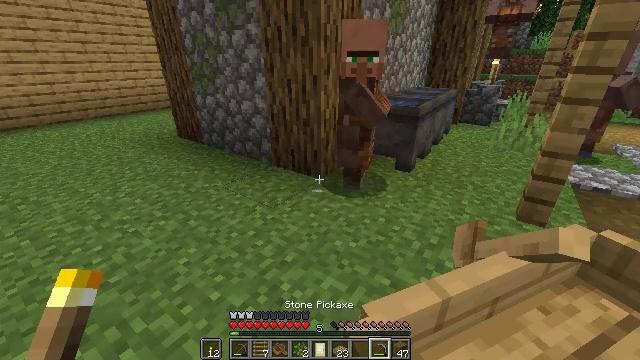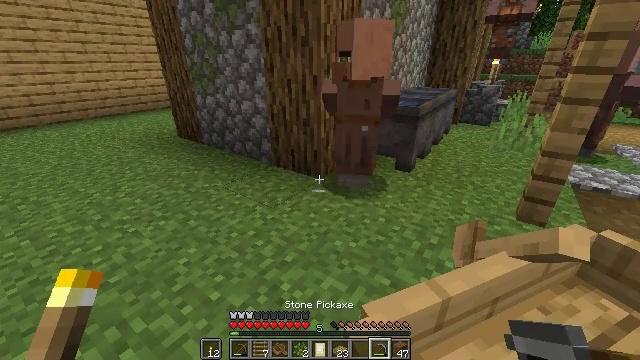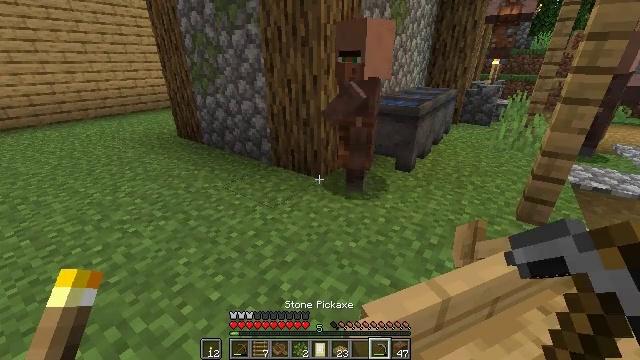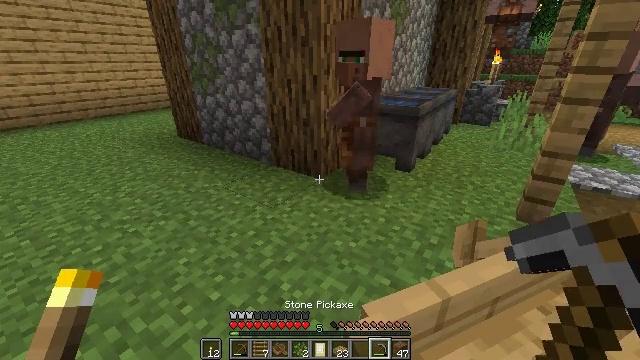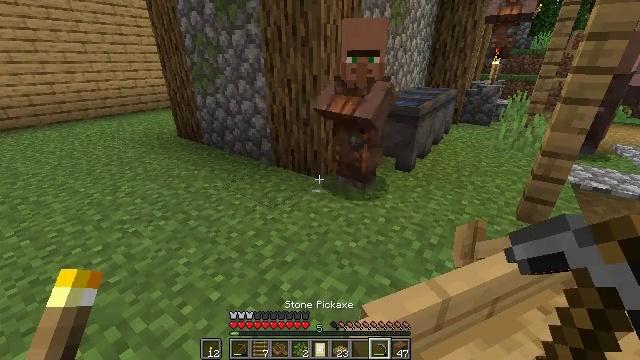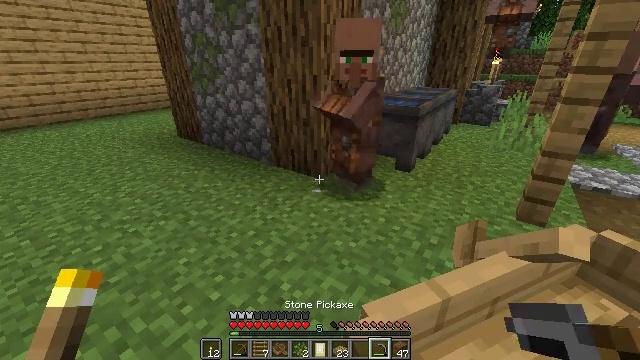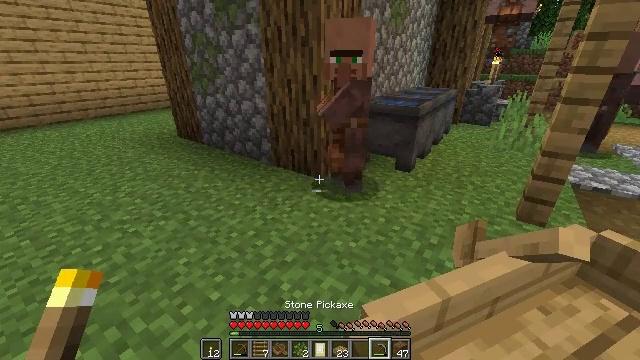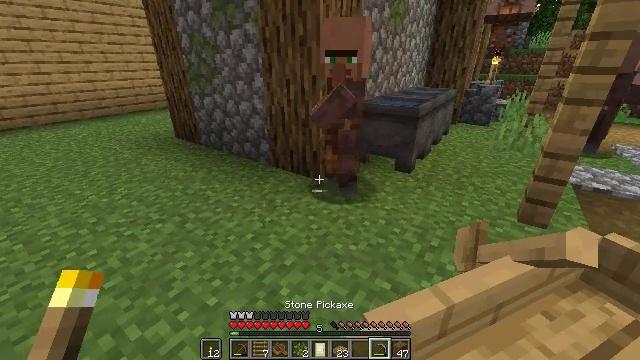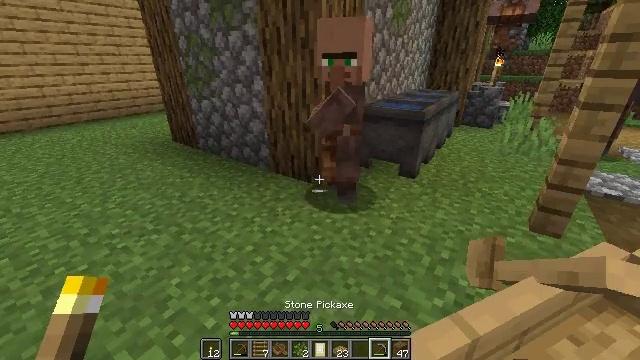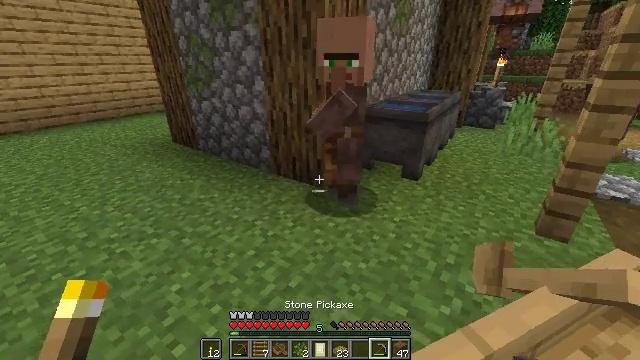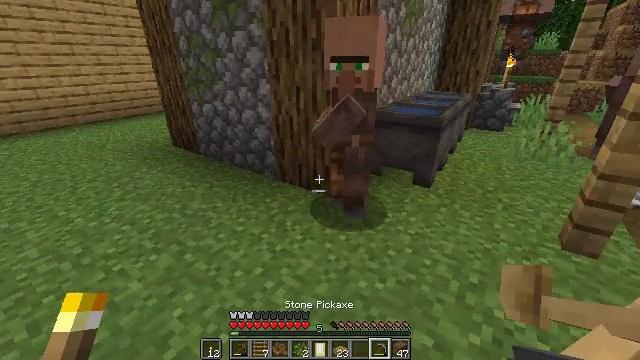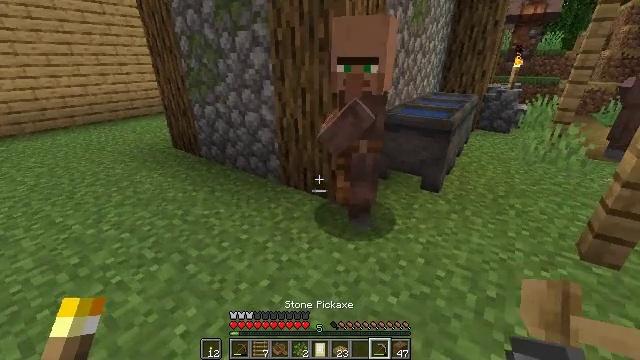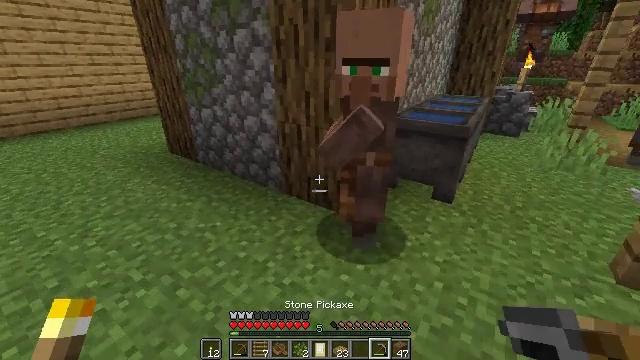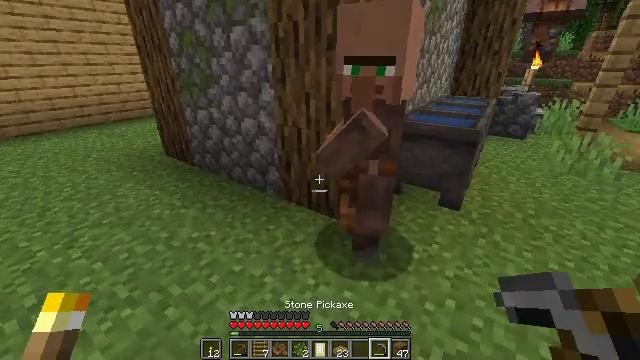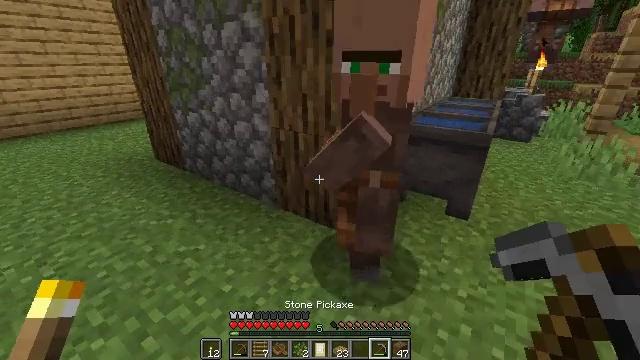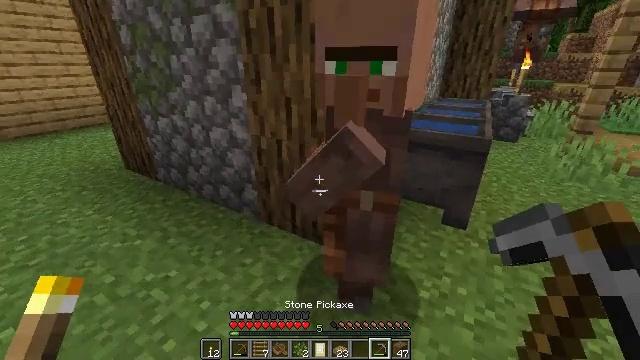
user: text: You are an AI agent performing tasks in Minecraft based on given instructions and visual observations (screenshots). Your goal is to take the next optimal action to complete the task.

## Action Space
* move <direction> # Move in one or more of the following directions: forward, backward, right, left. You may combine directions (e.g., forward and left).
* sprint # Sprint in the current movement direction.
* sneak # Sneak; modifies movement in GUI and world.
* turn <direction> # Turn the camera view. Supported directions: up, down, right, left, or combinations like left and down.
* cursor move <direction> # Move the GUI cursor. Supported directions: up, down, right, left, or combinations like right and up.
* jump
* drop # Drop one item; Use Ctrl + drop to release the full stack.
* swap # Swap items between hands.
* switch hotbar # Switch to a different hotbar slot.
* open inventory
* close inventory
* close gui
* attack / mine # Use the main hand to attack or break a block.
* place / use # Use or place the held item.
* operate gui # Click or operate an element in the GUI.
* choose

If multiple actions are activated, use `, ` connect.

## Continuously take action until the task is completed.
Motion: motion action
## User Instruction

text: Destroy the cauldron to put it in your inventory.
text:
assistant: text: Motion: no_op
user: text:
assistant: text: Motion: no_op
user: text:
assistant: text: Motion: no_op
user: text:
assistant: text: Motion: no_op
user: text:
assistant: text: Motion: no_op
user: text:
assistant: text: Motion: no_op
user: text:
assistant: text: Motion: move forward
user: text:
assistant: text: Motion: move forward
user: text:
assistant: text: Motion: move forward
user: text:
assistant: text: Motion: move forward
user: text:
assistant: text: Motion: move forward
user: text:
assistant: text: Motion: move forward
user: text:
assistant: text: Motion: move forward
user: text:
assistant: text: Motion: move forward
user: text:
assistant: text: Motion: move forward, turn right
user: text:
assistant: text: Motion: move forward, turn right
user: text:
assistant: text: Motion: move forward, turn right
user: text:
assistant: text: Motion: move forward, turn right
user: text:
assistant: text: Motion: move forward, turn right
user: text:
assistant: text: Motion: move forward, turn right
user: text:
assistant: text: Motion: move forward, turn right
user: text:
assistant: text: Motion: move forward, turn right
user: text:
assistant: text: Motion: move forward
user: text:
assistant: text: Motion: move forward
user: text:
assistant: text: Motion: move forward
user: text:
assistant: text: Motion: no_op
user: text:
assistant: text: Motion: turn down
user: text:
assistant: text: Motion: turn left and down
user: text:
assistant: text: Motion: turn left and down
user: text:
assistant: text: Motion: turn left and down